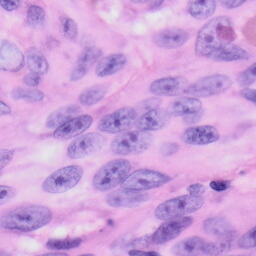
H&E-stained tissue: Skin